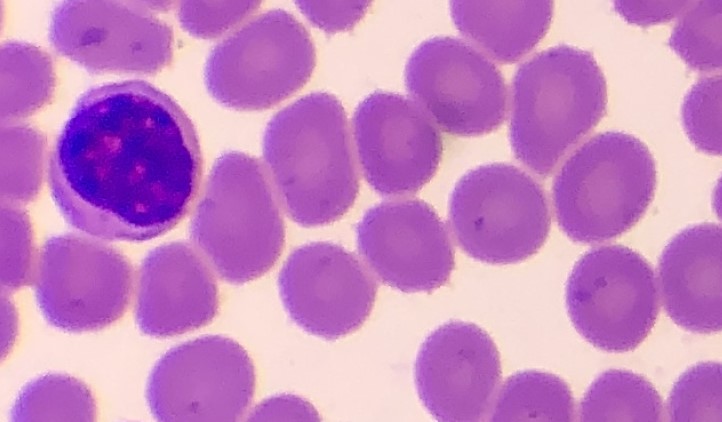
White blood cell type: Lymphocyte